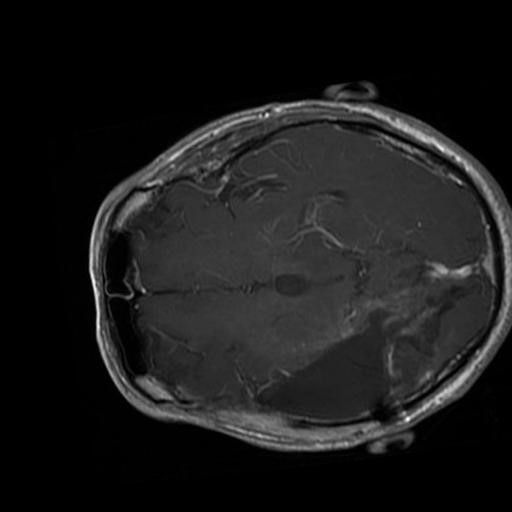
Label: brain_glioma